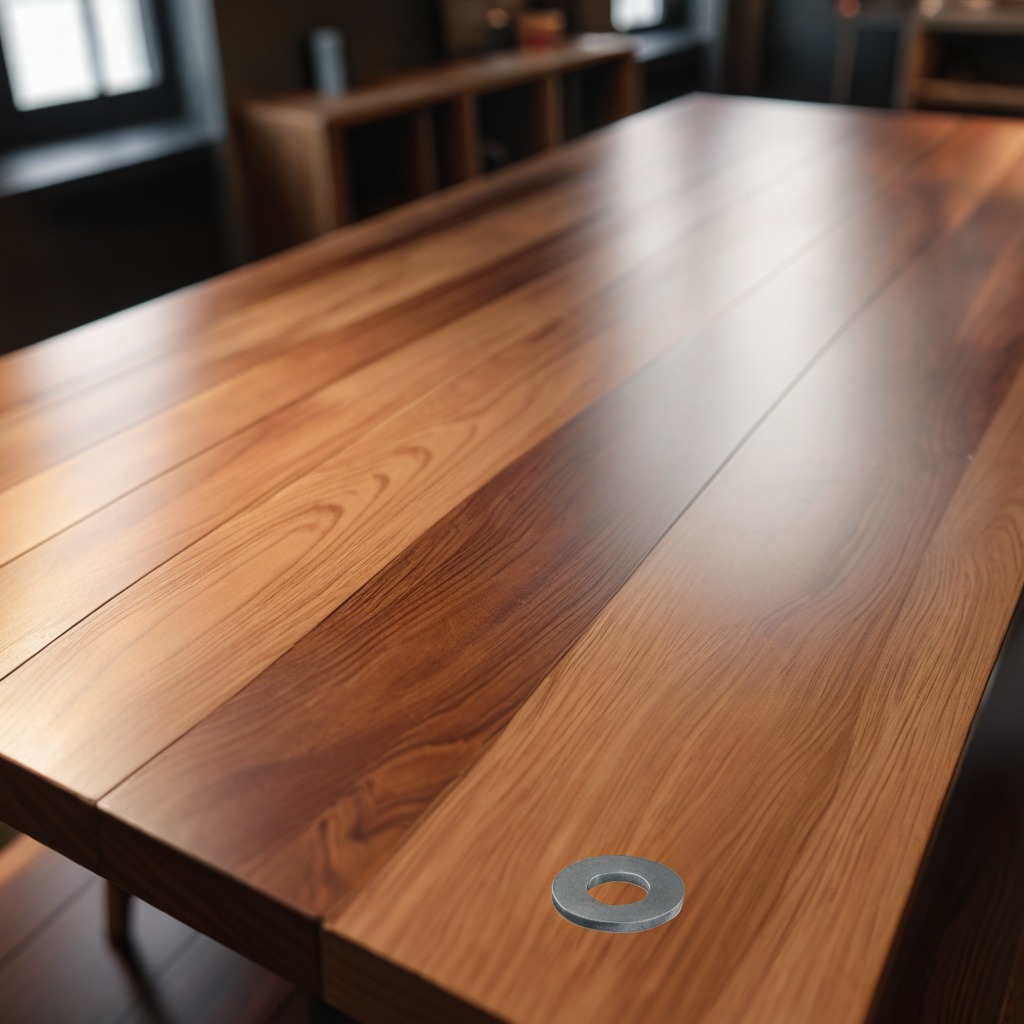
A flat metal washer lies on the wooden table.